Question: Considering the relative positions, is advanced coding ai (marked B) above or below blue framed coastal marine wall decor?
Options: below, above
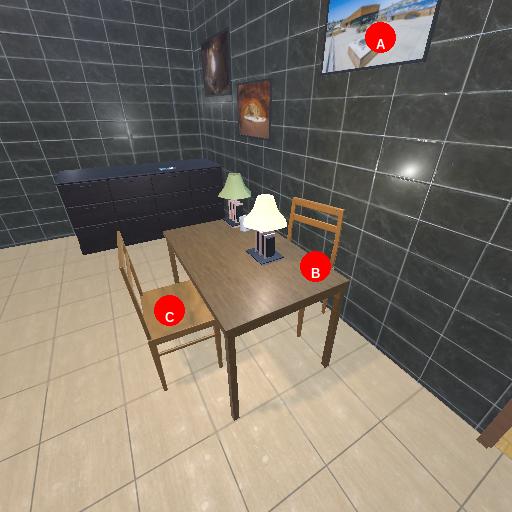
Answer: below